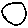
Label: circle